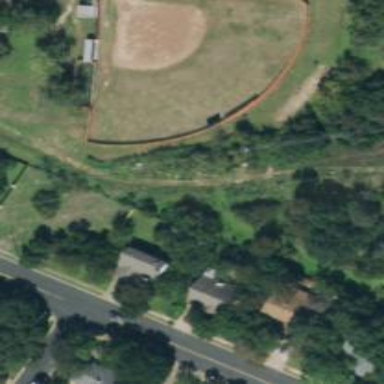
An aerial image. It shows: Baseball pitch for leisure land.